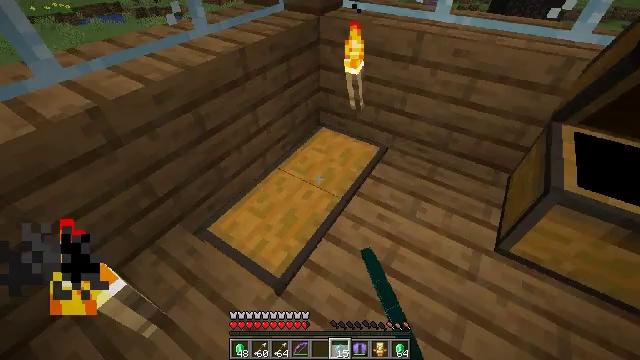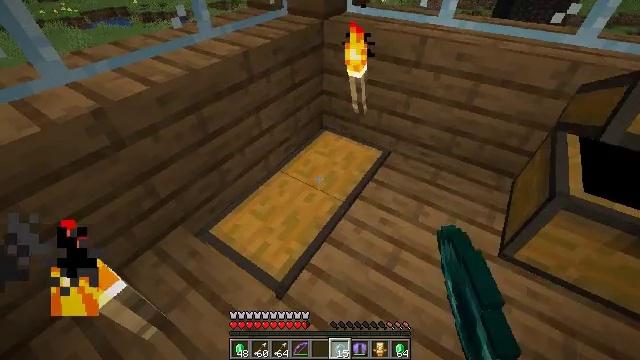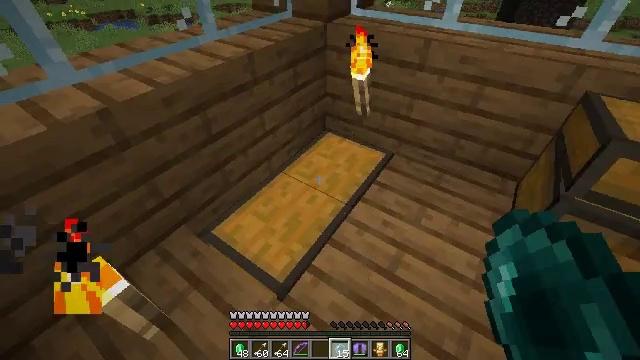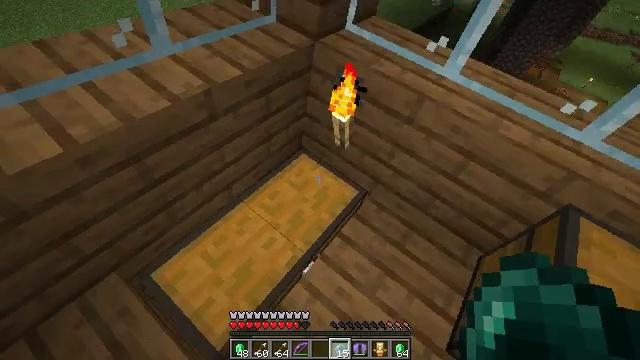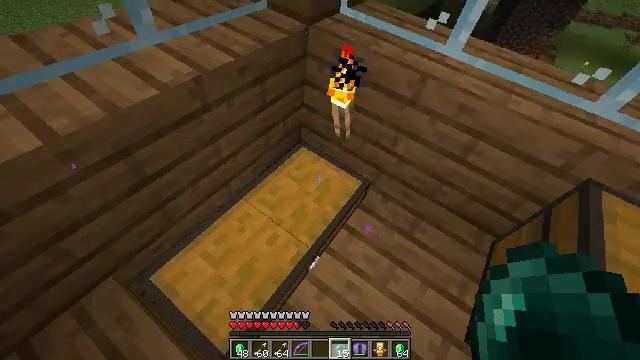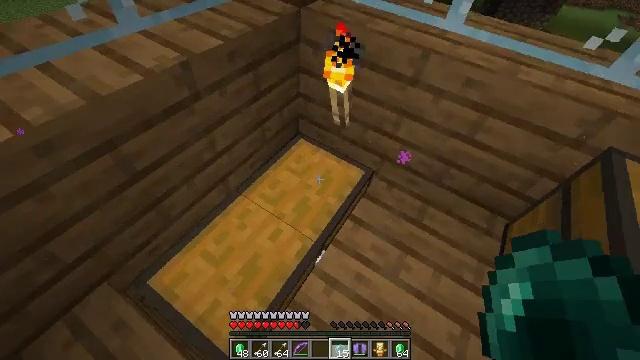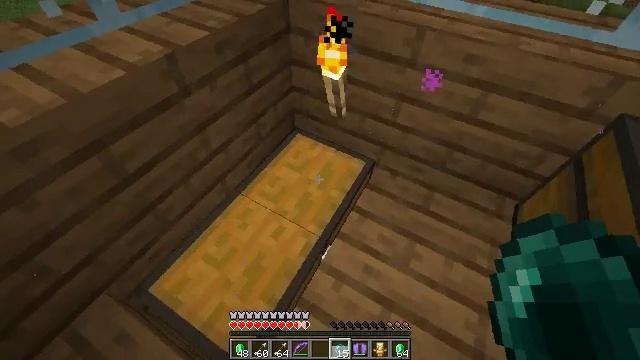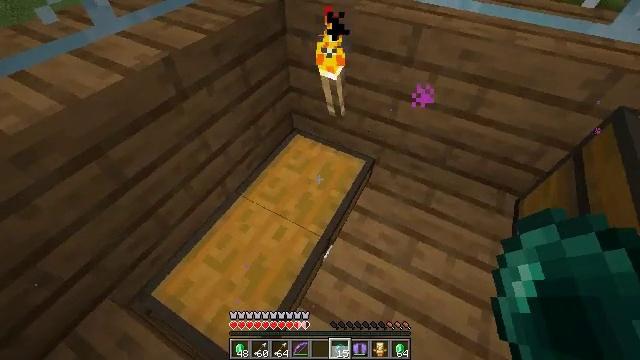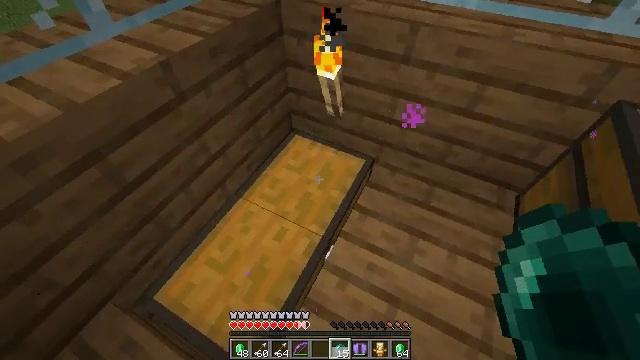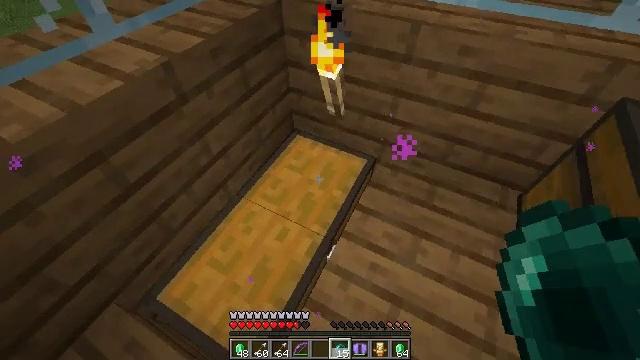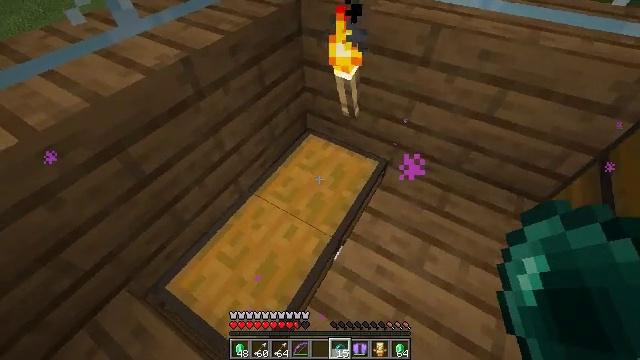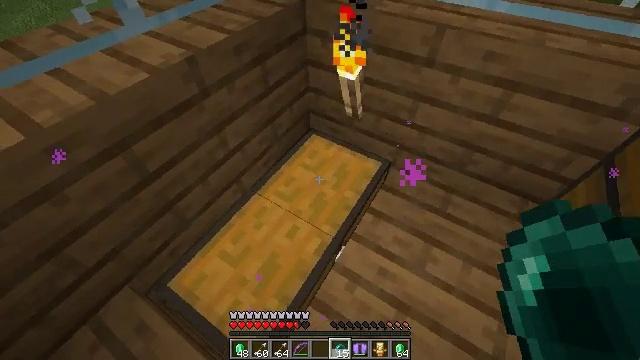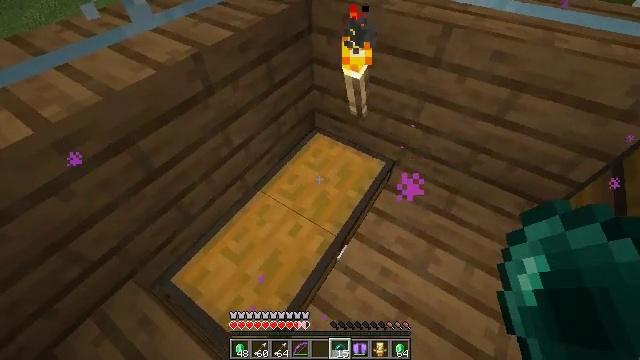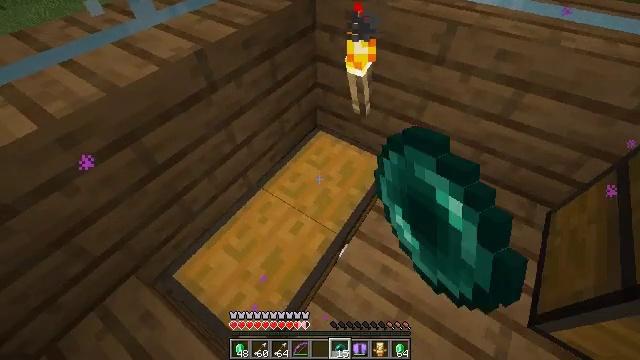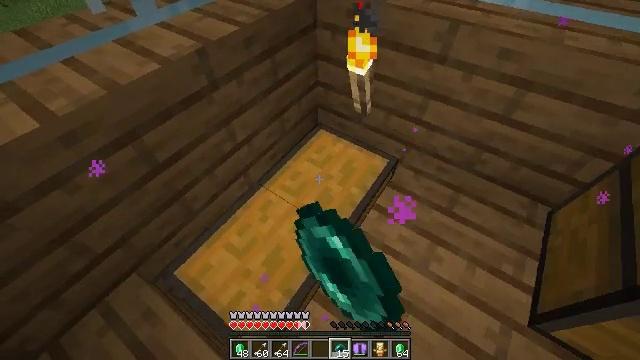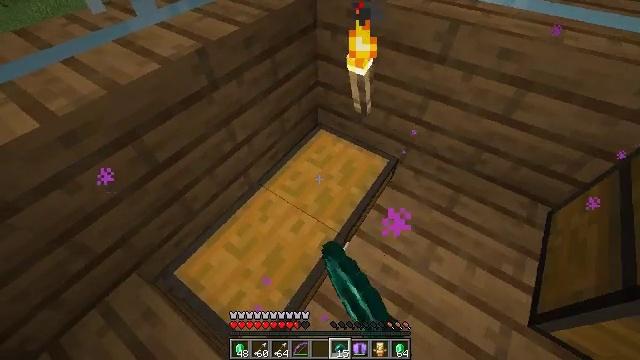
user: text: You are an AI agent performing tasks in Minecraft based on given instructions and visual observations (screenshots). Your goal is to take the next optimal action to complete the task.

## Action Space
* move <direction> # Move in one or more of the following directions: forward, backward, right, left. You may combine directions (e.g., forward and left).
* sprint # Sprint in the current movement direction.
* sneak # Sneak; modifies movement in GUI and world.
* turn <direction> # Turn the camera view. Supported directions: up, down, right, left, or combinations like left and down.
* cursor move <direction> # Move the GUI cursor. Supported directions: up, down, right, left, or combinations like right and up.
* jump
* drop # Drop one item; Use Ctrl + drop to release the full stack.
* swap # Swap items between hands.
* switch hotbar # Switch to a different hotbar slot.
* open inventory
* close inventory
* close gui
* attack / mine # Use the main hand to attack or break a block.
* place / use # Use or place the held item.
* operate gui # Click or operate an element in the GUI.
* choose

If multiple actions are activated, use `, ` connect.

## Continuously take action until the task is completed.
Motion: motion action
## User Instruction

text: Utilize the crafting table to make paper.
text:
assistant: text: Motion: no_op
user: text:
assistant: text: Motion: no_op
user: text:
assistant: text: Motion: no_op
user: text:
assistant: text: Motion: no_op
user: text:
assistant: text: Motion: no_op
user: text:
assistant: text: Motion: no_op
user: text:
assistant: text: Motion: no_op
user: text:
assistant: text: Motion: no_op
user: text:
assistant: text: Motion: no_op
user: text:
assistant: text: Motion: turn left
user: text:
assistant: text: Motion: no_op
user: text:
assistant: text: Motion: turn left, use / place
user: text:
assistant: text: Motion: use / place
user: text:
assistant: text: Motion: use / place
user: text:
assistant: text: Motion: use / place
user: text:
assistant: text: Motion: no_op
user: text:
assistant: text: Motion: open gui
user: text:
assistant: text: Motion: no_op
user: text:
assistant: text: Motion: cursor move left
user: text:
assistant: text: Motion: no_op
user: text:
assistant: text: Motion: no_op
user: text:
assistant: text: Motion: no_op
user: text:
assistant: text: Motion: no_op
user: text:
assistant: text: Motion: no_op
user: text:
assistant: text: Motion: no_op
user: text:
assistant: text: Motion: no_op
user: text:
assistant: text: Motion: no_op
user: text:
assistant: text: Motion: no_op
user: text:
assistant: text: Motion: no_op
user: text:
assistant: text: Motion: no_op